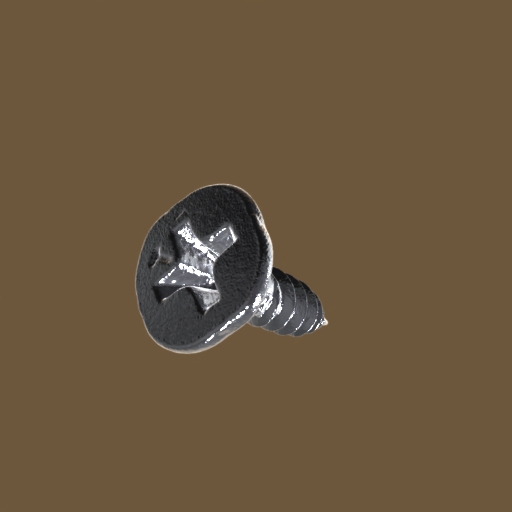
Label: screw